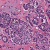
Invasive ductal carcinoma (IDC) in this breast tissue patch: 1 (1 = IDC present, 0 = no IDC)